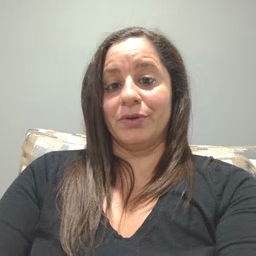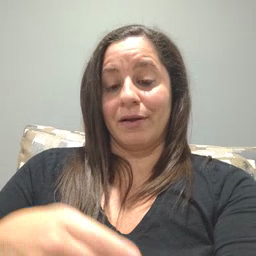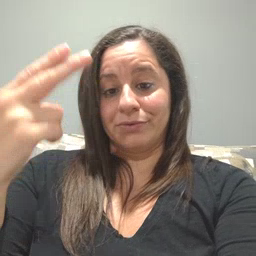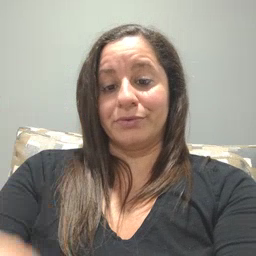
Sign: high